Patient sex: M
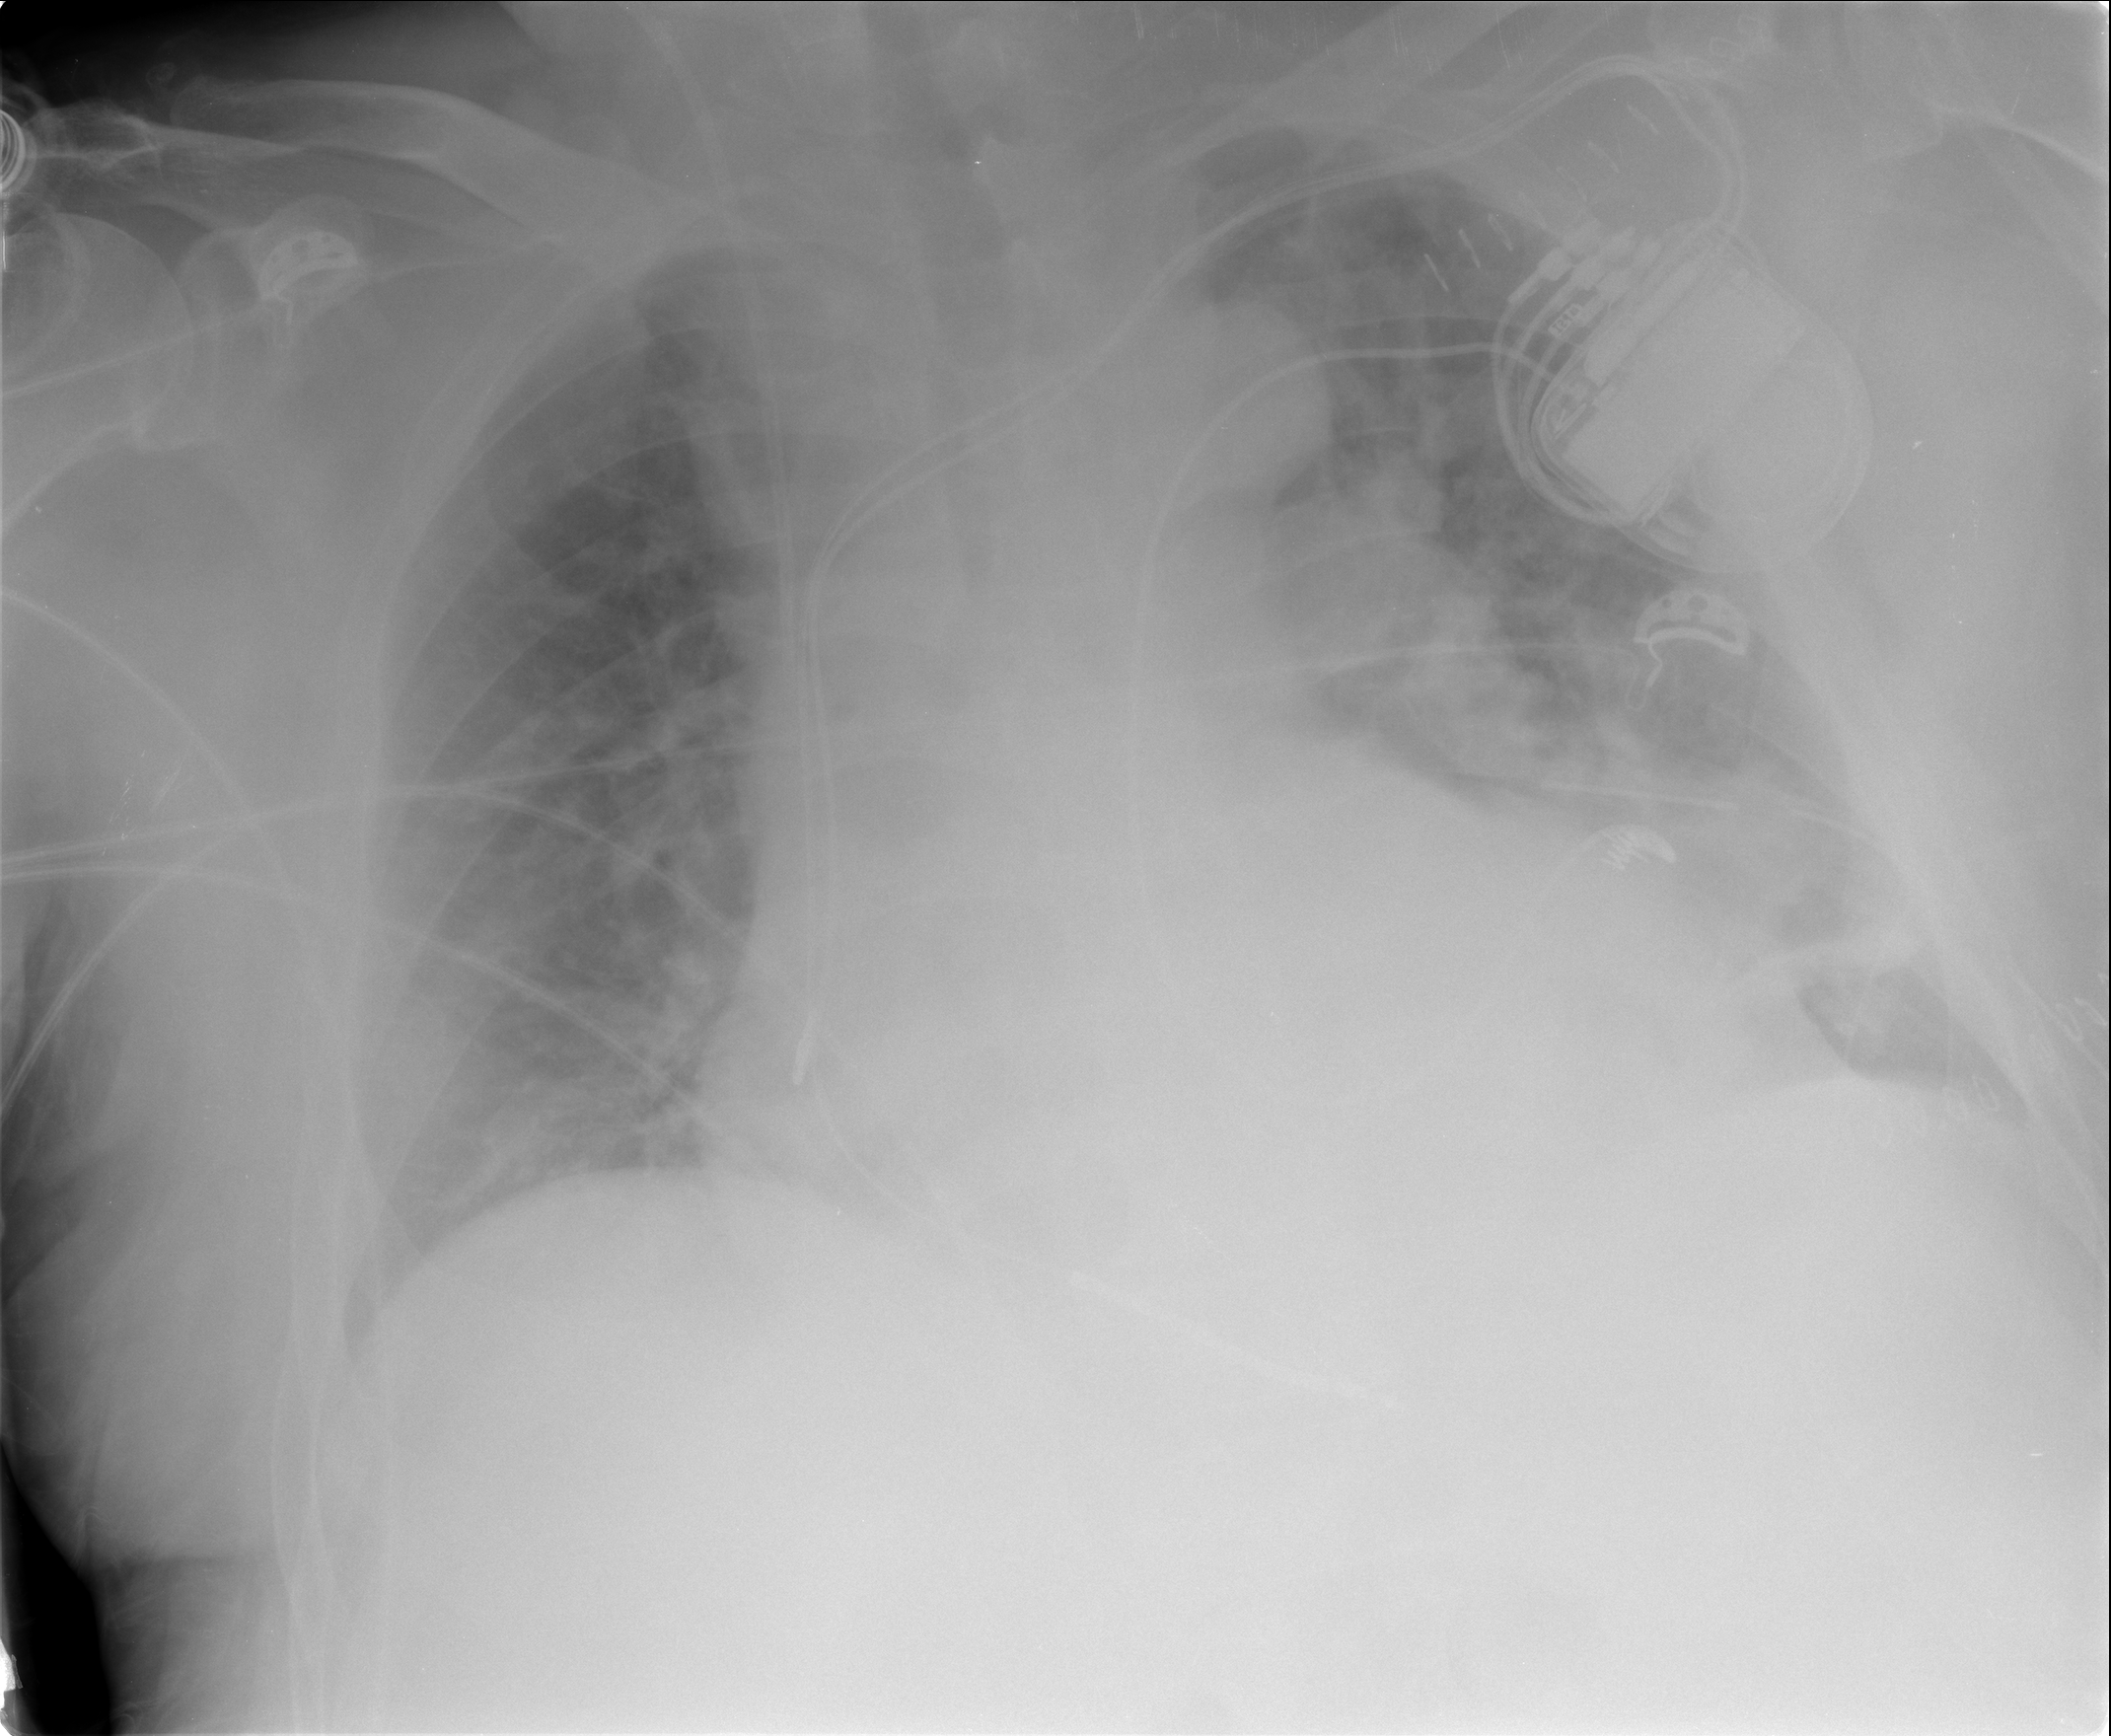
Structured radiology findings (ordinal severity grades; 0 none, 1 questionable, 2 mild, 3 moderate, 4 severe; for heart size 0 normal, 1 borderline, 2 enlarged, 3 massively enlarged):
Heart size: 3
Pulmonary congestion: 2
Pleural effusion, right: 0
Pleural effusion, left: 0
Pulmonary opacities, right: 1
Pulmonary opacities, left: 2
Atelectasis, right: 1
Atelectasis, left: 1